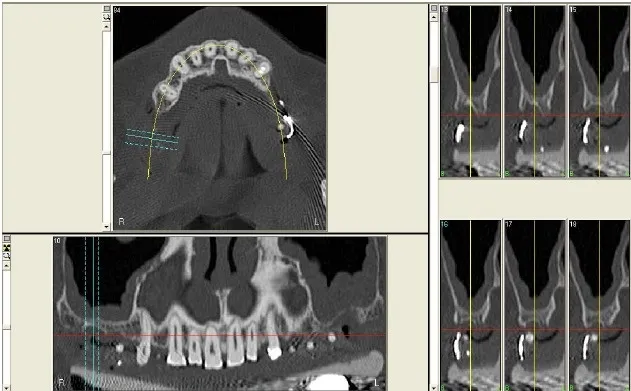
CT scan of the upper maxilla with severe posterior bone atrophy.
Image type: radiology (ct)